Question: I am using iOS 7 AVFoundation framework for Barcode scanning. It works fine for me but on some Barcodes it gives me wrong result.
I am adding code file and Barcode also to generate the issue. Please take a look and help me to find out the problem.
Code Sample:
ViewController.h Class-
'''
#import <UIKit/UIKit.h>
#import <AVFoundation/AVFoundation.h>
@interface ViewController : UIViewController <AVCaptureMetadataOutputObjectsDelegate>
{
AVCaptureSession *_session;
AVCaptureDevice *_device;
AVCaptureDeviceInput *_input;
AVCaptureMetadataOutput *_output;
AVCaptureVideoPreviewLayer *_prevLayer;
UIView *_highlightView;
IBOutlet UIView *_viewBg;
IBOutlet UIButton *_btnScanning;
}
@end
'''
ViewController.m Class Methods -
'''
- (void)setScanningVideoOrientation
{
if ([UIDevice currentDevice].orientation == UIInterfaceOrientationPortrait)
{
_prevLayer.connection.videoOrientation = AVCaptureVideoOrientationPortrait;
}
else if ([UIDevice currentDevice].orientation == UIInterfaceOrientationPortraitUpsideDown)
{
_prevLayer.connection.videoOrientation = AVCaptureVideoOrientationPortraitUpsideDown;
}
else if ([UIDevice currentDevice].orientation == UIInterfaceOrientationLandscapeLeft)
{
_prevLayer.connection.videoOrientation = AVCaptureVideoOrientationLandscapeLeft;
}
else if ([UIDevice currentDevice].orientation == UIInterfaceOrientationLandscapeRight)
{
_prevLayer.connection.videoOrientation = AVCaptureVideoOrientationLandscapeRight;
}
}
- (void)startScanning
{
// Create Session.------------------------------------------------------
_session = nil;
_session = [[AVCaptureSession alloc] init];
_device = nil;
_device = [AVCaptureDevice defaultDeviceWithMediaType:AVMediaTypeVideo];
NSError *error = nil;
_input = nil;
_input = [AVCaptureDeviceInput deviceInputWithDevice:_device error:&error];
if (_input)
{
[_session addInput:_input];
_output = nil;
_output = [[AVCaptureMetadataOutput alloc] init];
[_output setMetadataObjectsDelegate:self queue:dispatch_get_main_queue()];
[_session addOutput:_output];
_output.metadataObjectTypes = [_output availableMetadataObjectTypes];
_prevLayer = nil;
_prevLayer = [AVCaptureVideoPreviewLayer layerWithSession:_session];
_prevLayer.frame = _viewBg.frame;
_prevLayer.videoGravity = AVLayerVideoGravityResizeAspectFill;
[self setScanningVideoOrientation];
[self.view.layer addSublayer:_prevLayer];
[_session startRunning];
} else
{
NSLog(@"Error: %@", error);
}
//----------------------------------------------------------------------
}
'''
In this delegate method. I am getting wrong barcode string. Please take a look on 'detectionString'.
'''
- (void)captureOutput:(AVCaptureOutput *)captureOutput didOutputMetadataObjects:(NSArray *)metadataObjects fromConnection:(AVCaptureConnection *)connection
{
CGRect highlightViewRect = CGRectZero;
AVMetadataMachineReadableCodeObject *barCodeObject;
NSString *detectionString = nil;
NSArray *barCodeTypes = @[AVMetadataObjectTypeUPCECode, AVMetadataObjectTypeCode39Code, AVMetadataObjectTypeCode39Mod43Code,
AVMetadataObjectTypeEAN13Code, AVMetadataObjectTypeEAN8Code, AVMetadataObjectTypeCode93Code, AVMetadataObjectTypeCode128Code,
AVMetadataObjectTypePDF417Code, AVMetadataObjectTypeQRCode, AVMetadataObjectTypeAztecCode];
for (AVMetadataObject *metadata in metadataObjects) {
for (NSString *type in barCodeTypes) {
if ([metadata.type isEqualToString:type])
{
barCodeObject = (AVMetadataMachineReadableCodeObject *)[_prevLayer transformedMetadataObjectForMetadataObject:(AVMetadataMachineReadableCodeObject *)metadata];
highlightViewRect = barCodeObject.bounds;
detectionString = [(AVMetadataMachineReadableCodeObject *)metadata stringValue];
break;
}
}
if (detectionString != nil)
{
NSLog(@"ViewController-->captureOutput-->detectionString = %@",detectionString);
[self stopScanning];
break;
}
}
barCodeObject = nil;
detectionString = nil;
barCodeTypes = nil;
}
'''
Barcode Image -

I am getting result - 0649954006029
But it should be - 649954006029.
As for some other barcodes, i am seeing 'l' before actual barcode scanning string.
Hope it will help you to identify the problem.
Thanks.
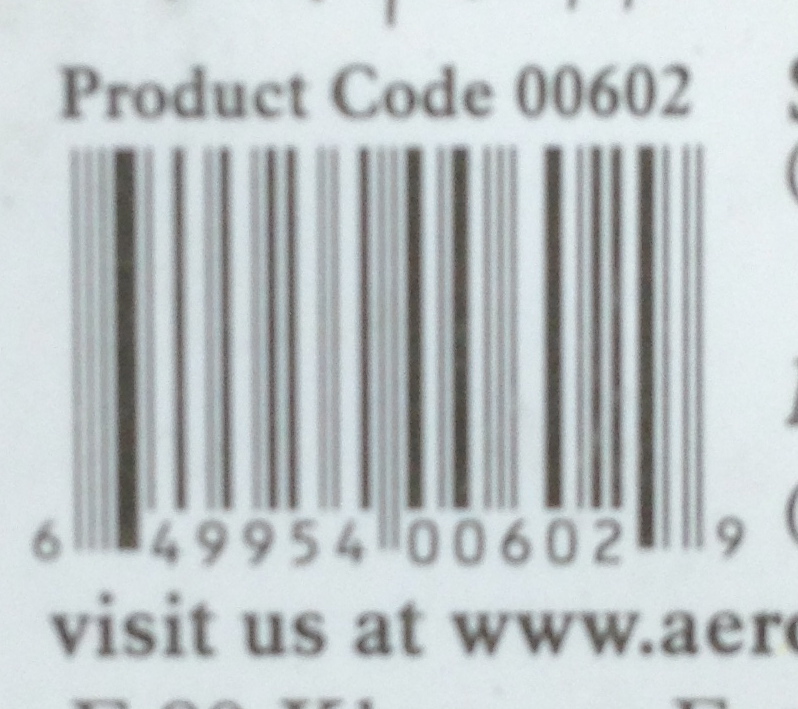
Answer: The reason you're getting a 13 digit code is because you're trying to scan a UPC-A code (649954..) and iOS doesn't have a separate category for UPC-A codes.
UPC-A codes come scanned in as EAN13 codes, and those are 13 digits long, so they get a prefix of 0.
From 'AVFoundation/AVMetadata.h'
> /*! @constant AVMetadataObjectTypeEAN13Code@abstract An identifier for an instance of
AVMetadataMachineReadableCodeObject having a type
AVMetadataObjectTypeEAN13Code.@discussion
AVMetadataMachineReadableCodeObject objects generated from EAN-13 (including UPC-A) codes return this constant as their type. */
'''
AVF_EXPORT NSString *const AVMetadataObjectTypeEAN13Code NS_AVAILABLE(NA, 7_0);
'''